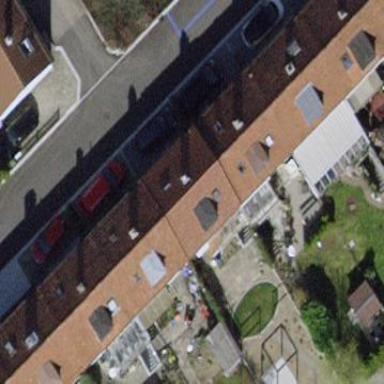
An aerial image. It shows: House with gabled roof made of tiles. The roof orientation is across the building.